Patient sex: F
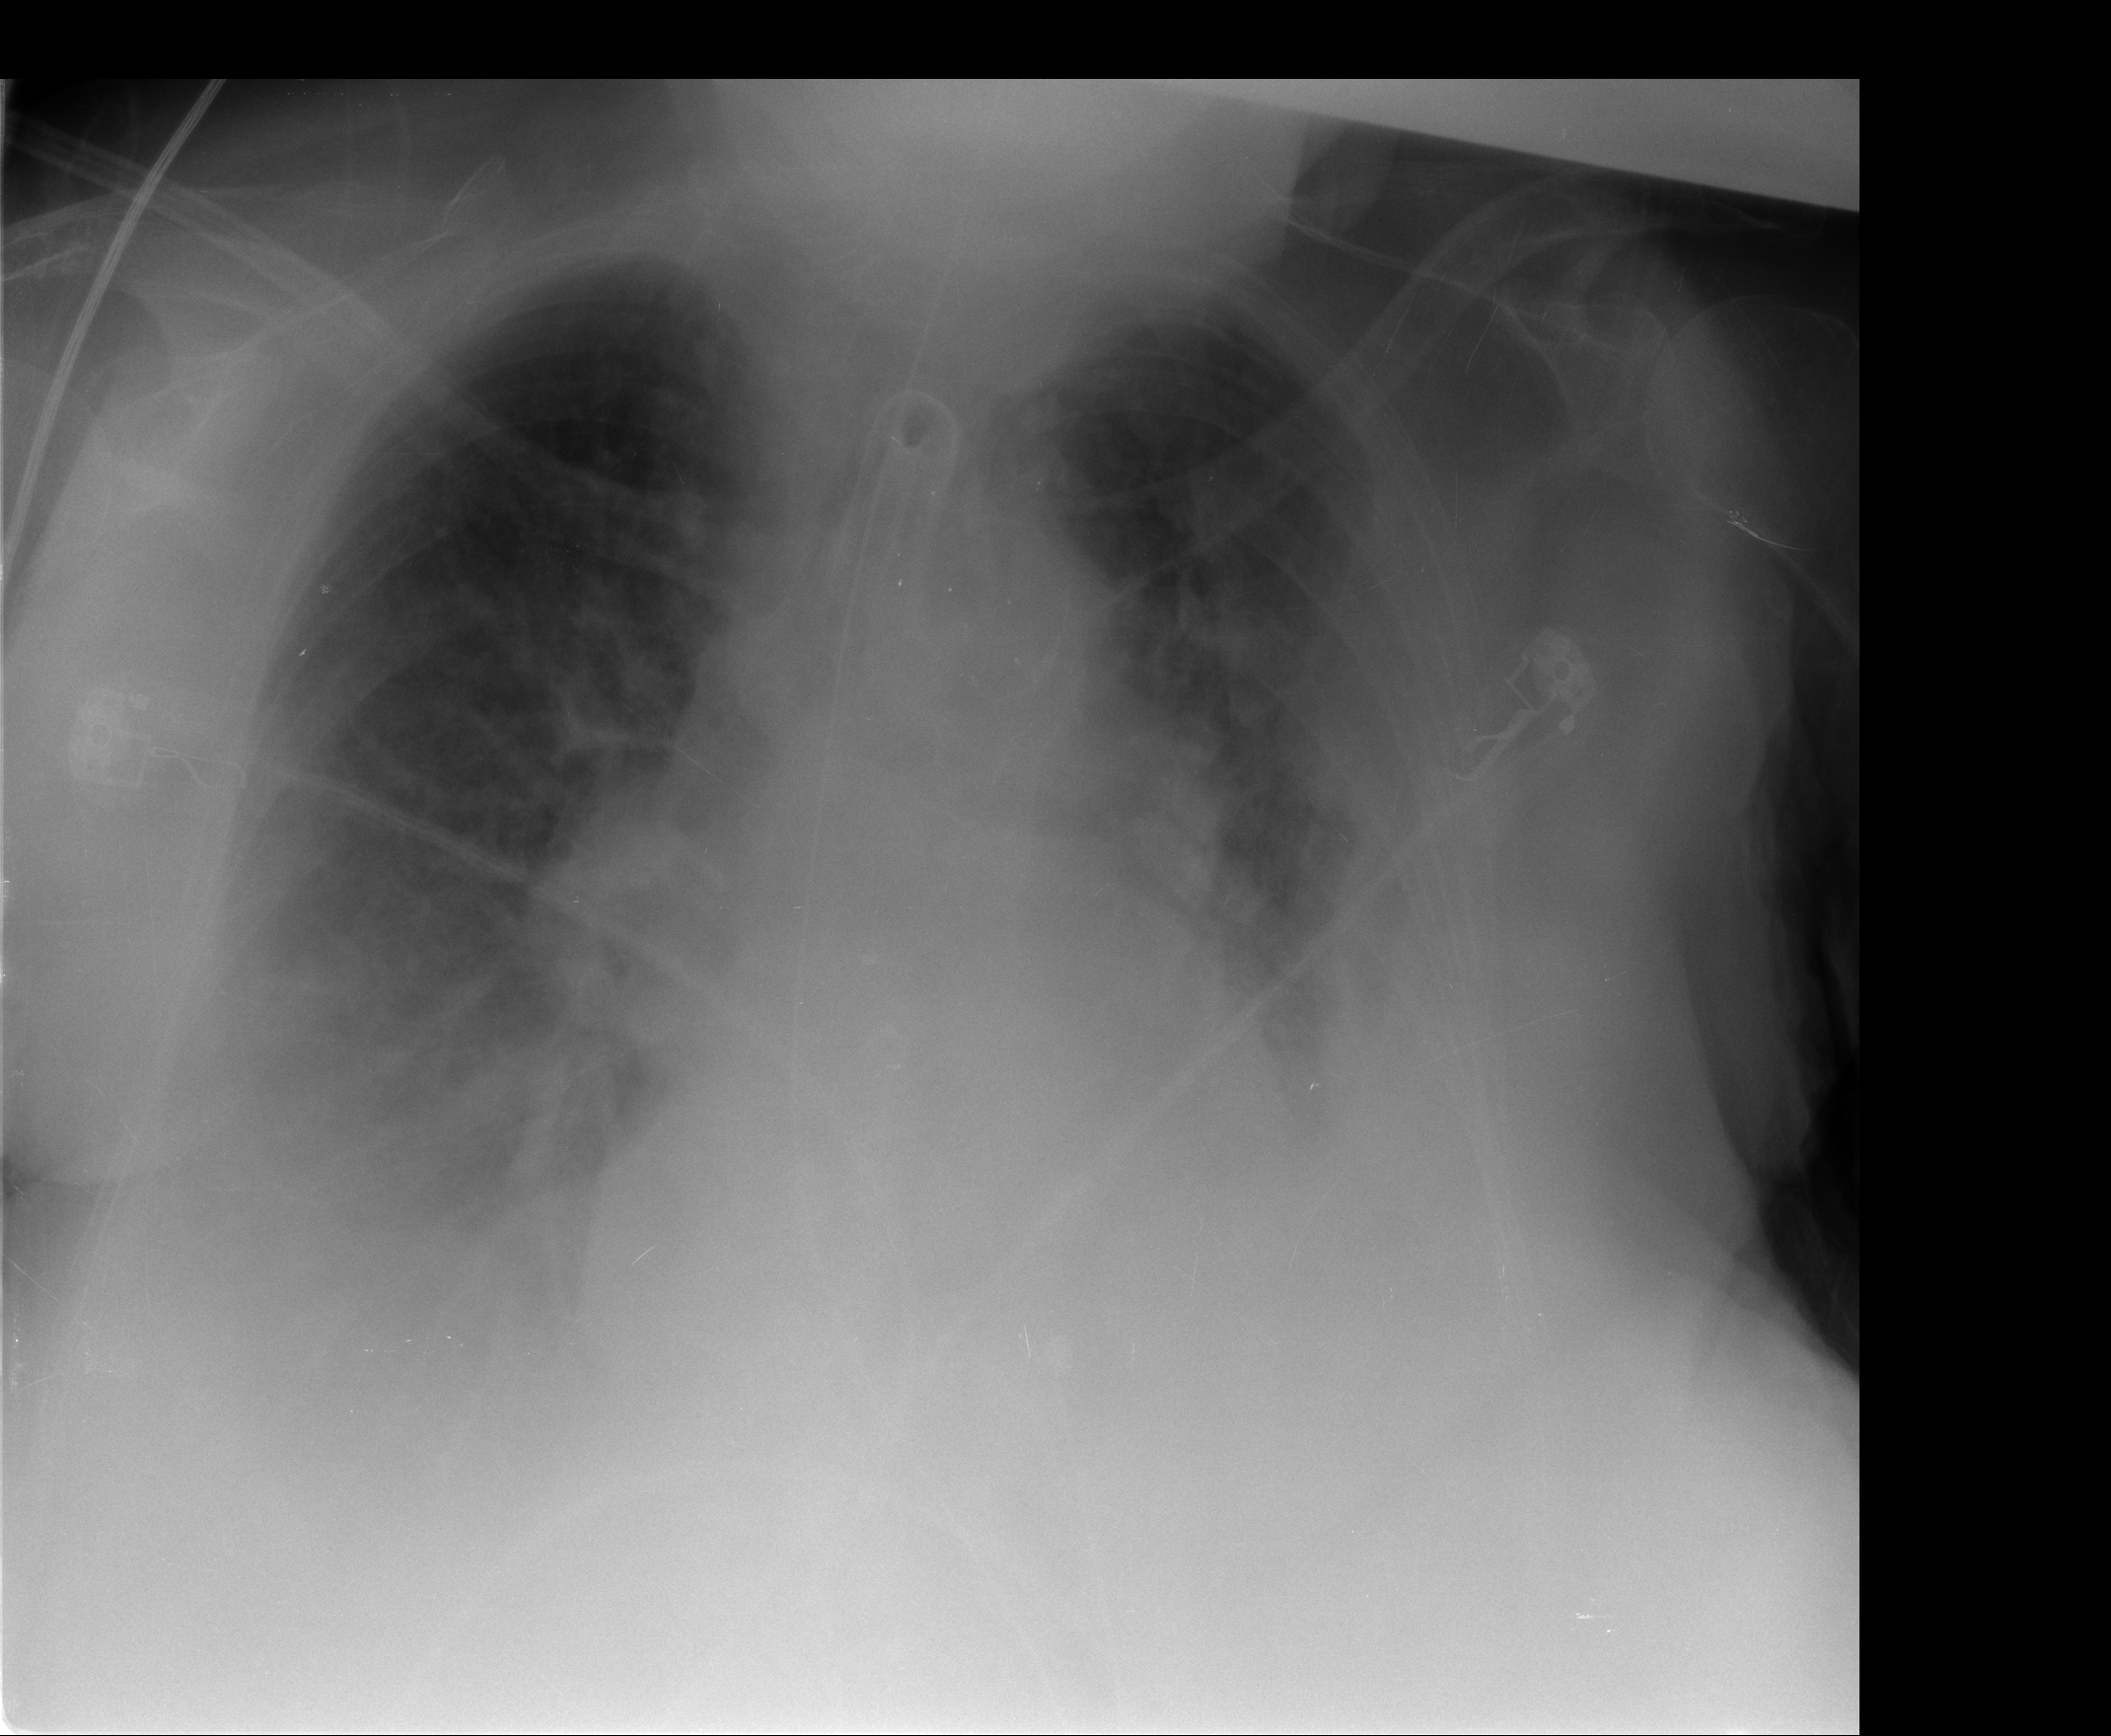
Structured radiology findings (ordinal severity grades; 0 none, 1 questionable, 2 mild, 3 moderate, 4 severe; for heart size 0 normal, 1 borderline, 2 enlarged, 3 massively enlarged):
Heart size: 0
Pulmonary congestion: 2
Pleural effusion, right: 3
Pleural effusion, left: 3
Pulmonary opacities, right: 2
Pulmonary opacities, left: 2
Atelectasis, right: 2
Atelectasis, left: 3